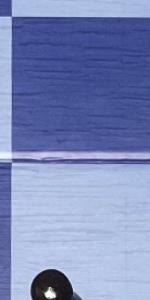
Label: Empty